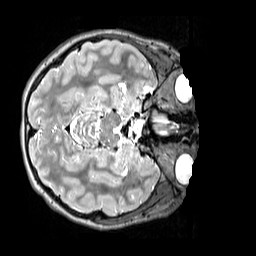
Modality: T2w
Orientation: axial
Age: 11
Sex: female
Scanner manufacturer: siemens
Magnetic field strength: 3 T
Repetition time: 3.2 s
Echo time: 0.408 s